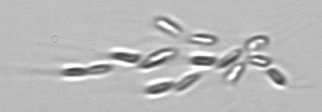
Label: Dinobryon